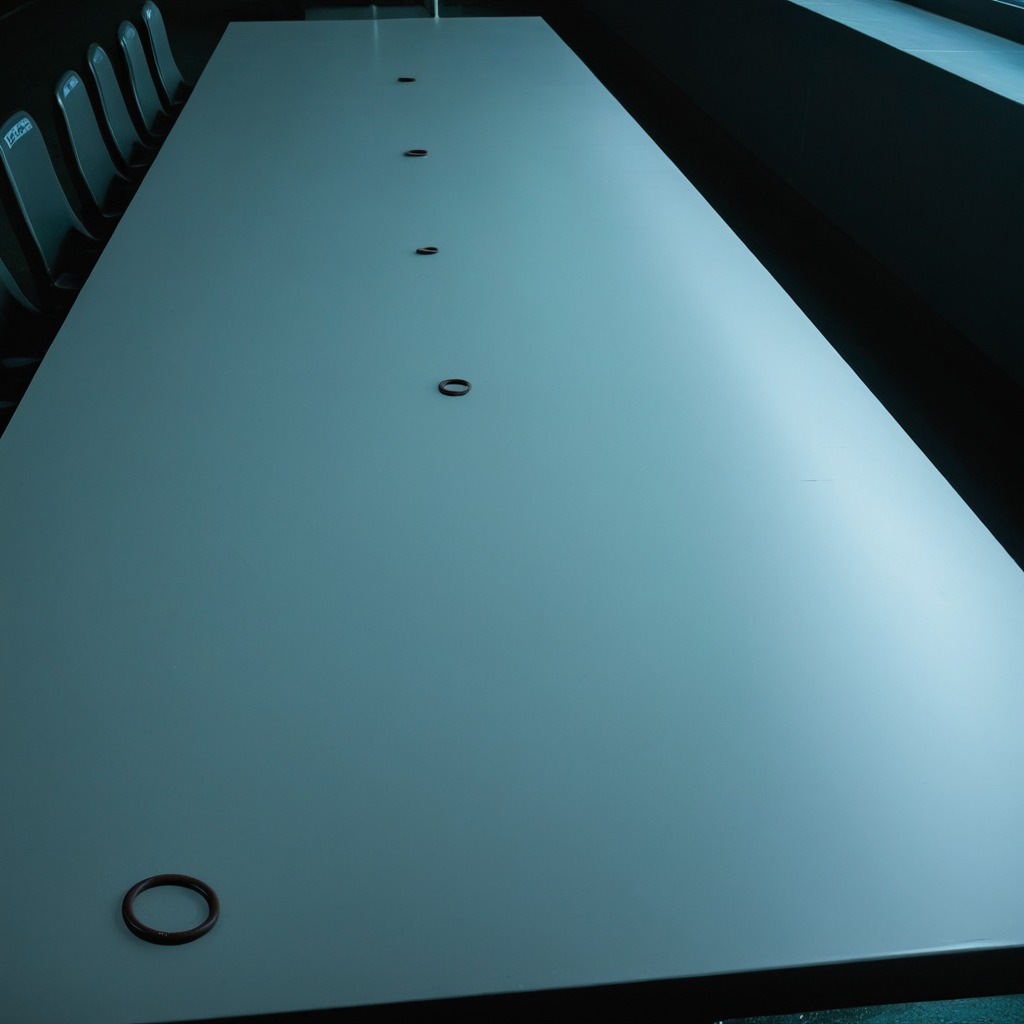
A rubber O-ring is lying on a clean empty table in a railway signal maintenance room lit by harsh overhead fluorescents.